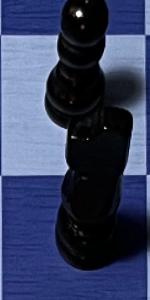
Label: Knight_Black